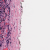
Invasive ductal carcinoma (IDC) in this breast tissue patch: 1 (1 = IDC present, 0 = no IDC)